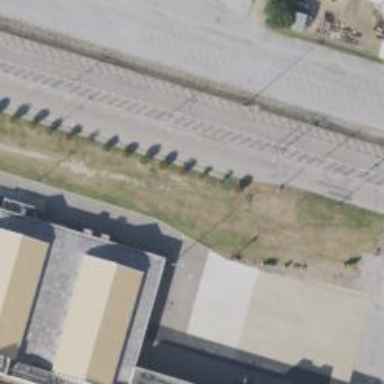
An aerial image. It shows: Preserved historic railway with rail tracks.